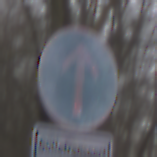
Verkehrszeichen: VorgeschriebeneFahrtrichtungGeradeaus
Zusatzzeichen unten: BesondereFahrzeugeUndTransportgueter12
Umgebung: Outdoor, Nature
Tageszeit: MorningAfternoon
Wetter: Overcast
Licht: Natural
Jahreszeit: Autumn
Kontrast: LowContrast